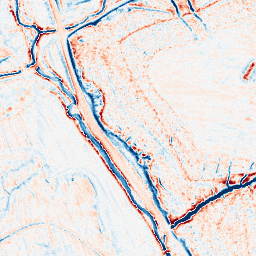
Category: edge_preserving
Decomposition family: anisotropic_diffusion
Decomposition parameters: iterations: 50
kappa: 100
gamma: 0.05
Upsampling method: regularized
Upsampling parameters: scale: 2
lambda_reg: 0.01
Upsampling scale: 2